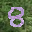
Label: 8